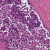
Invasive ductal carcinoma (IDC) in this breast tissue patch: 0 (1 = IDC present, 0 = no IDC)